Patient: sex M, age 51
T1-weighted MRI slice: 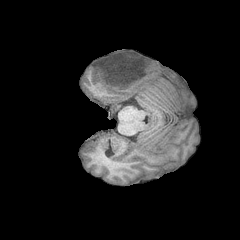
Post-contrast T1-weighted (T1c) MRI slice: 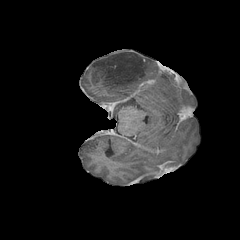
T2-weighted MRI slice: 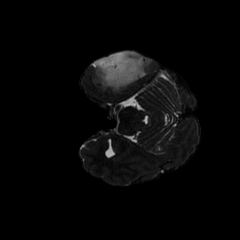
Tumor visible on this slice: yes
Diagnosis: Astrocytoma, IDH-mutant
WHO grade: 4